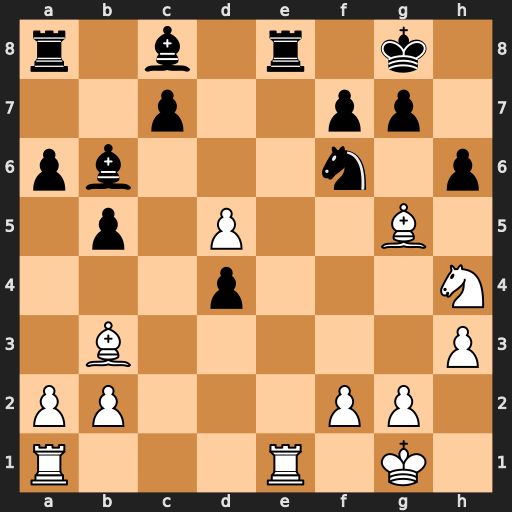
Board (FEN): r1b1r1k1/2p2pp1/pb3n1p/1p1P2B1/3p3N/1B5P/PP3PP1/R3R1K1
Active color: w
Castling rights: -
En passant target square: -
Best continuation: Bxf6 Rxe1+ Rxe1